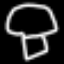
Label: mushroom